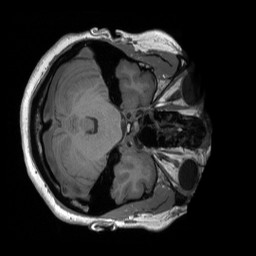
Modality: T1w
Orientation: axial
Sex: female
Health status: ill
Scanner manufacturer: siemens
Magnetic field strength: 3 T
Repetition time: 1.66 s
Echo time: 0.00254 s